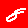
Digit: 8